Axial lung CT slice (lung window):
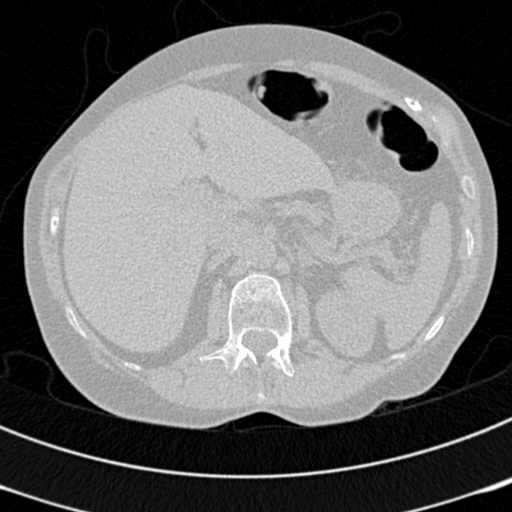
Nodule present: no